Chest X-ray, PA view. Patient: 27 years old, sex F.
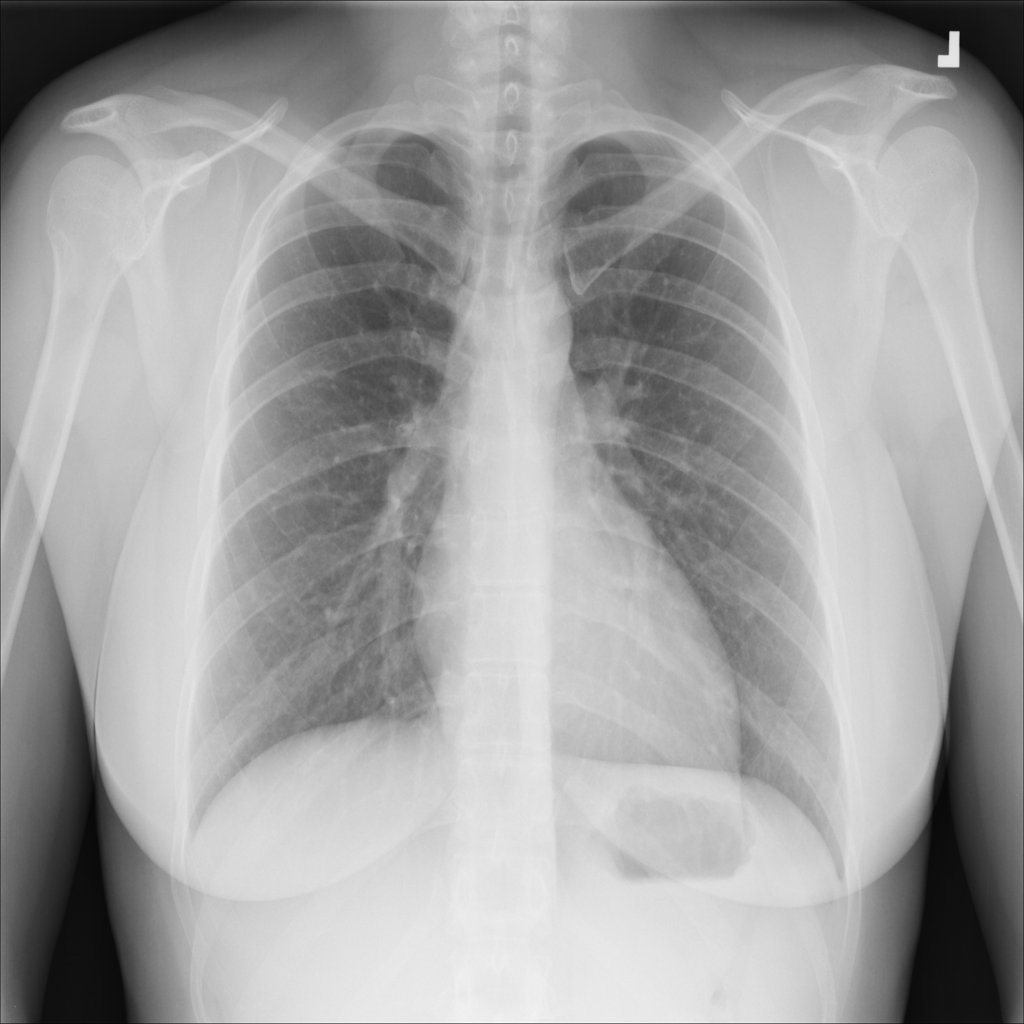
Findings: Atelectasis